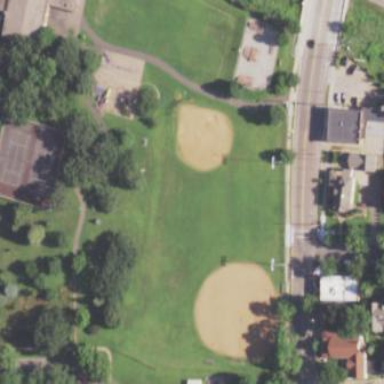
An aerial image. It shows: Baseball pitch for leisure and sports activities.